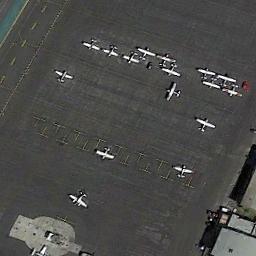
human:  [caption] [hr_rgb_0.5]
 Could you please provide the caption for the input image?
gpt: Many airplanes are parked on the open place beside buildings .

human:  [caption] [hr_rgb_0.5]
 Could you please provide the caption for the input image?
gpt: Some planes parked on the airport in a mess .

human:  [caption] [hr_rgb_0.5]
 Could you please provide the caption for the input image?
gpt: There are about sixteen white planes on the ground .

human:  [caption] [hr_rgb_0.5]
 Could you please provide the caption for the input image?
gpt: Many airplanes were parked in the open space .

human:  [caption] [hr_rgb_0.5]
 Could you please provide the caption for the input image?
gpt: Many planes are in the marked parking lot next to the building .